Question: I'm trying to setup Android Studio on a new install of Mac OS X Yosemite. I downloaded the from here: <URL>. Where is the SDK installed and what is required to set it up?

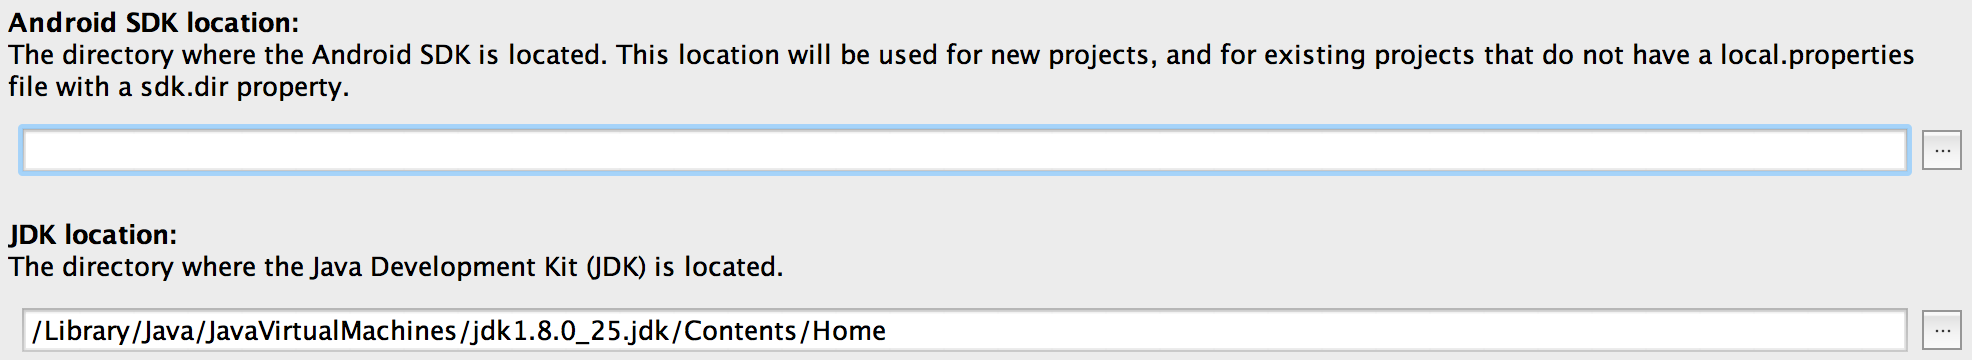
Answer: This answer is deprecated as Android Studio seems to bundle everything since a while already.
---
### Old answer
It seems the version is no longer available in the <URL>. When you start Android Studio, it won't let you create a new projet until you configure the SDK location.
That means you have to download the SDK separately <URL>, extract it somewhere, and configure it on . After that, the SDK Manager icon will be enabled and you can download the tools you want.